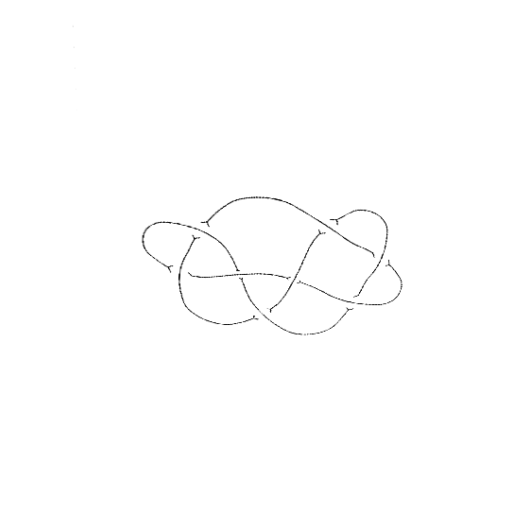
Crossing number: 8